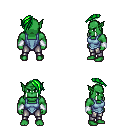
a pixel art fantasy rpg character, male body template, orc, green skin, blue vest, metal pants, green long mohawk hairstyle, white cloth bracers, four views (front, back, left, right), 2x2 character sprite sheet, small pixel art, hard edges, no anti-aliasing